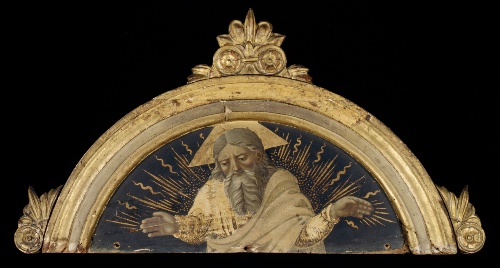
Title: God the Father
Artist: Ambrogio Bevilacqua
Artist bio: Italian, Milan, active by 1481–at least 1512
Object type: Painting, lunette
Classification: Paintings
Medium: Oil on wood
Dimensions: Overall, including frame, 20 1/2 x 38 1/2 in. (52.1 x 97.8 cm)
Department: European Paintings
Credit line: Bequest of George Blumenthal, 1941
Accession year: 1941
Repository: Metropolitan Museum of Art, New York, NY
Tags: God the Father